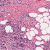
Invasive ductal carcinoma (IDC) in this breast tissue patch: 0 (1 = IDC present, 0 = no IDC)